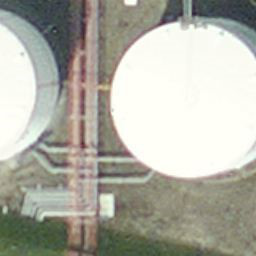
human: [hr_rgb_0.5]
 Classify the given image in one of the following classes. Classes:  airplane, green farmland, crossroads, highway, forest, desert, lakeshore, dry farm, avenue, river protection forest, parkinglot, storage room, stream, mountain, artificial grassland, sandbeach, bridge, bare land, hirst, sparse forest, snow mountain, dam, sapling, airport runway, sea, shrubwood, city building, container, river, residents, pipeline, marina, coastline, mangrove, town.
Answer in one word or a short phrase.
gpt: storage room